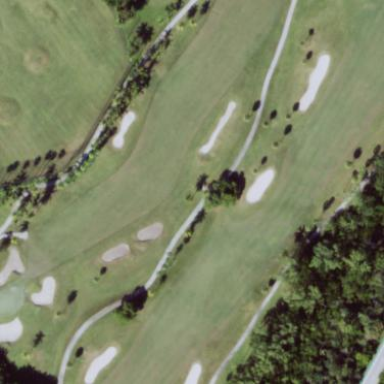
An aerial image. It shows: Grassy area designated as golf fairway.